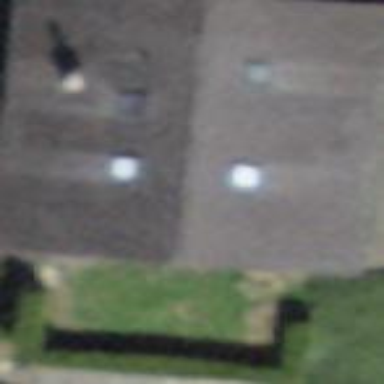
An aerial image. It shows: Simple house.